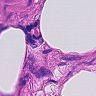
Metastatic tissue present: no